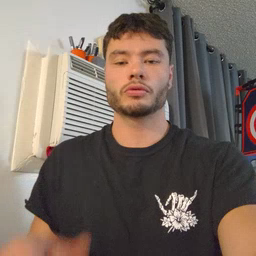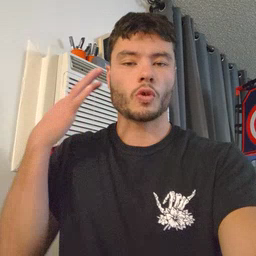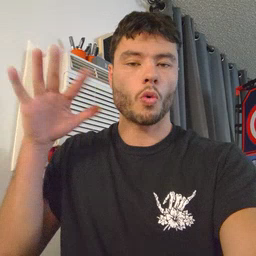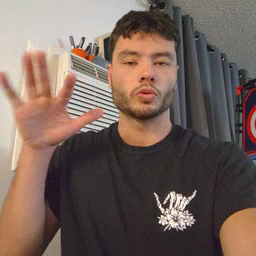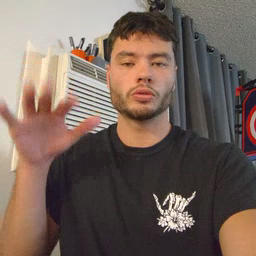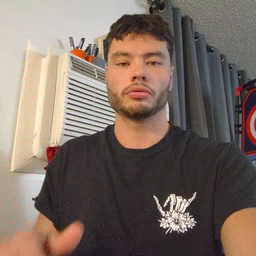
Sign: noisy